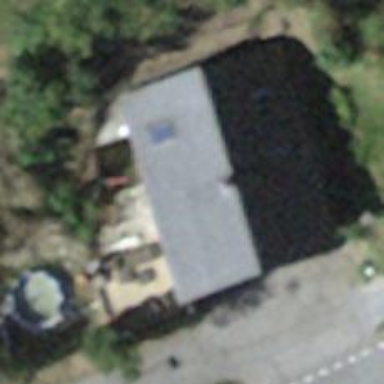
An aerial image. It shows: Detached building.